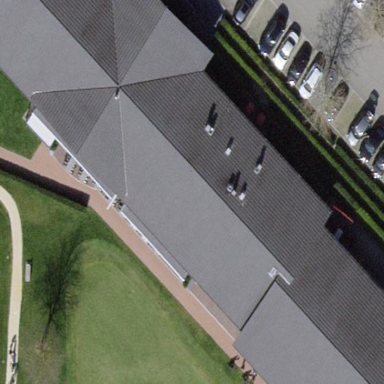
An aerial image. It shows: Clubhouse with tile roof.